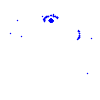
Particle: pion